Question: I just tried to just copy-paste sample from PrimeFaces Showcase about Barcode.
Here is this code, and I get:

I just wanted to test it go get same effect as sample.
'''
<html xmlns="http://www.w3.org/1999/xhtml"
xmlns:h="http://java.sun.com/jsf/html"
xmlns:f="http://java.sun.com/jsf/core"
xmlns:pm="http://primefaces.org/mobile"
xmlns:p="http://primefaces.org/ui">
<h:head>
</h:head>
<h:body>
<p:panelGrid columns="2">
<h:outputText value="Postnet" />
<p:barcode value="<PHONE>" type="postnet"/>
<h:outputText value="QR" />
<p:barcode value="<PHONE>" type="qr"/>
</p:panelGrid>
</h:body>
'''
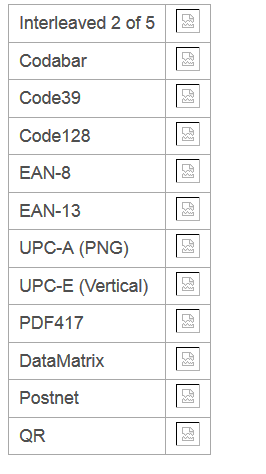
Answer: Have you add barcode4j and qrgen library into your dependency?
'''
<dependency>
<groupId>net.glxn</groupId>
<artifactId>qrgen</artifactId>
<version>1.4</version>
</dependency>
<dependency>
<groupId>net.sf.barcode4j</groupId>
<artifactId>barcode4j-light</artifactId>
<version>2.1</version>
</dependency>
'''
**barcode4j 2.1 does not exist in maven central repository so manual installation is necessary for
maven users